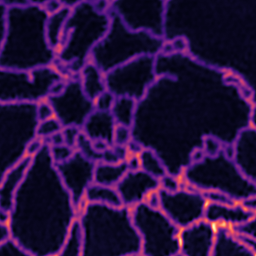
Label: Super-resolution ER image